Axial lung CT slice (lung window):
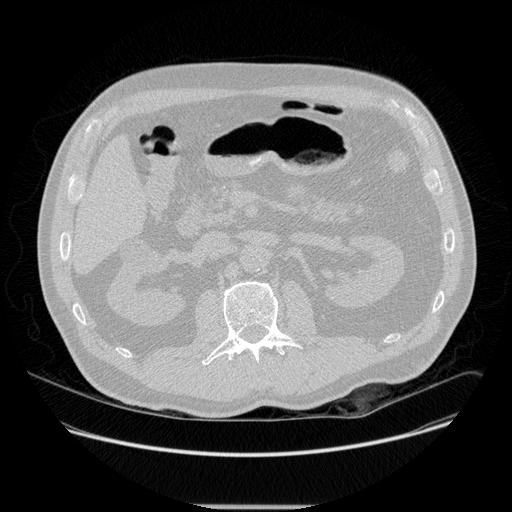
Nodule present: no